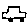
Label: car